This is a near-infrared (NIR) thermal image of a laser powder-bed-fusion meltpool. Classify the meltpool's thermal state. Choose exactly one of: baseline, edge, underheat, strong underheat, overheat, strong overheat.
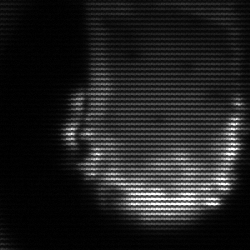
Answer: baseline